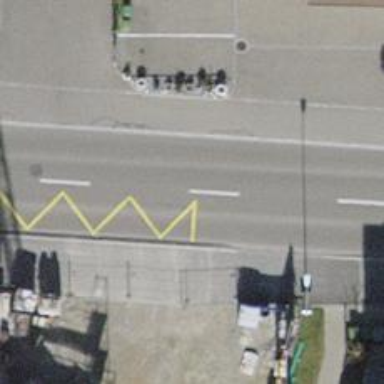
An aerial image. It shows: Public transport stop position.